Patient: sex M, age 48
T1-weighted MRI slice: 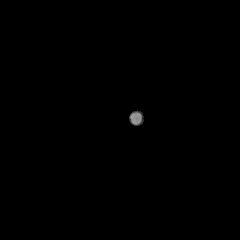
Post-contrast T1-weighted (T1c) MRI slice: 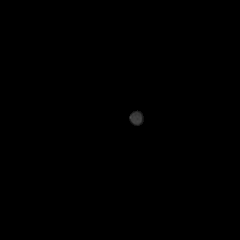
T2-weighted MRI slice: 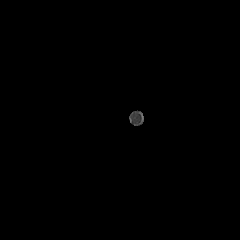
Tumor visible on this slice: no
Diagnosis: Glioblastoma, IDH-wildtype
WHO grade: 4